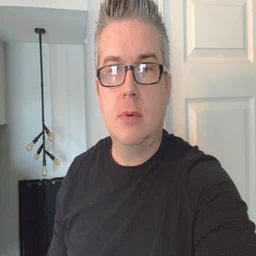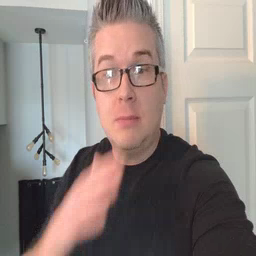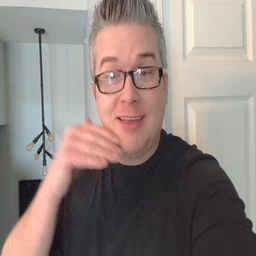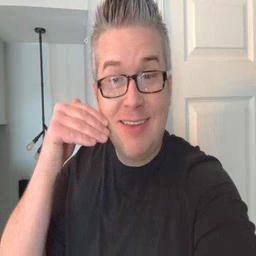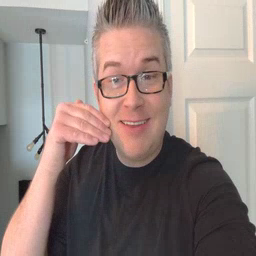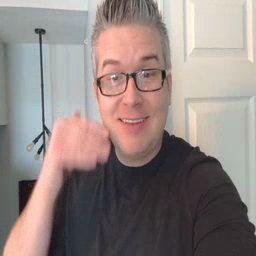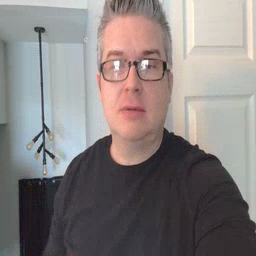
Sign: smile